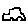
Label: car